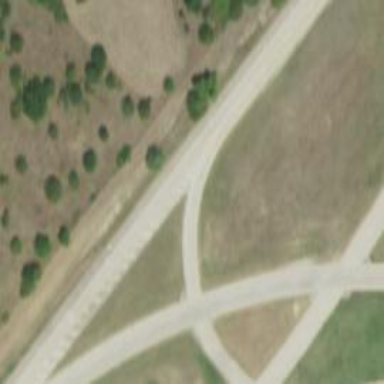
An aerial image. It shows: Primary link highway.